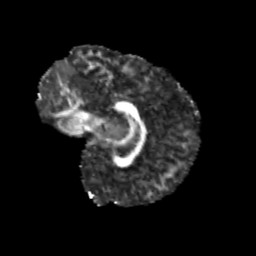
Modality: FA
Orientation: sagittal
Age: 9
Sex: male
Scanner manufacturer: siemens
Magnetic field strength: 3 T
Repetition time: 3.8 s
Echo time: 0.07 s